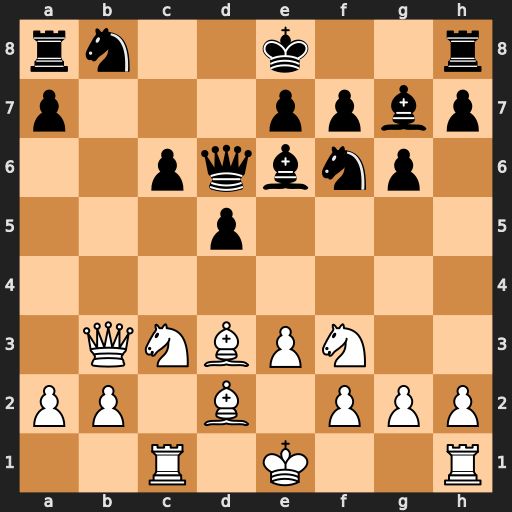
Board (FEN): rn2k2r/p3ppbp/2pqbnp1/3p4/8/1QNBPN2/PP1B1PPP/2R1K2R
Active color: w
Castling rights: Kkq
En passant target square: -
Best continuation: Qb7 O-O Qxa8